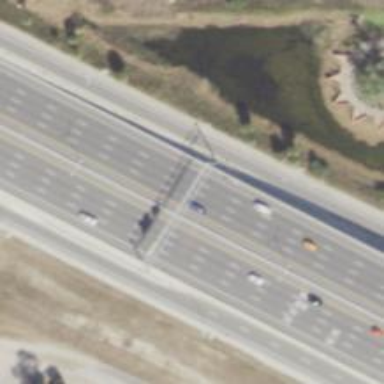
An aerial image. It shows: This image shows trunk highway that functions as expressway.